Question: My program reads in the number parsed from the file name. I want it to be ordered exactly how it is, but, in this example, list as 500, 4000, 7000. How should my naming convention look to achieve this? That is, when I have incrementing numbers, it lists it from smallest to highest.
What I really want is for it to sort by rank, (which here starts at zero), then sorts it by the incrementing numbers.. 500, 5000, 7000.

# DESIRED OUTPUT
'''
LOG-rank-0-die-10-delay-500.txt
LOG-rank-0-die-10-delay-4000.txt
LOG-rank-0-die-10-delay-7000.txt
LOG-rank-1-die-10-delay-500.txt
LOG-rank-1-die-10-delay-4000.txt
LOG-rank-1-die-10-delay-7000.txt
LOG-rank-2-die-10-delay-500.txt
LOG-rank-2-die-10-delay-4000.txt
LOG-rank-2-die-10-delay-7000.txt
'''
# Relevant Code
'''
for filenamelogs in sorted(os.listdir(log_directory)):
for each_line in filenamelogs:
#various file parsing activity
'''
I'm appending the data file-by-file to various arrays. Unfortunately, this is terrible to me if I can't sort the file reads in the order requested. Maybe my question is veered toward developing a custom method to read in files under the sorting constraints I provide.
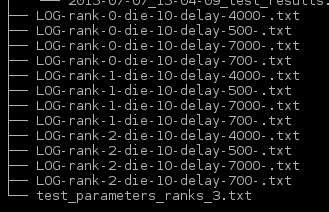
Answer: From a comment on a blog linked in a <URL>:
'''
>>> import re
>>> def sort_nicely(l):
... """
... Sort the given list in the way that humans expect. Modifies the original list.
... """
... convert = lambda text: int(text) if text.isdigit() else text
... alphanum_key = lambda key: [convert(c) for c in re.split('([0-9]+)', key)]
... l.sort(key=alphanum_key)
...
>>> mylist = ['LOG-rank-0-die-10-delay-500.txt',
... 'LOG-rank-0-die-10-delay-4000.txt',
... 'LOG-rank-0-die-10-delay-7000.txt',
... 'LOG-rank-1-die-10-delay-500.txt',
... 'LOG-rank-1-die-10-delay-4000.txt',
... 'LOG-rank-1-die-10-delay-7000.txt',
... 'LOG-rank-2-die-10-delay-500.txt',
... 'LOG-rank-2-die-10-delay-4000.txt',
... 'LOG-rank-2-die-10-delay-7000.txt']
>>> sort_nicely(mylist)
>>> print(*mylist, sep='
')
LOG-rank-0-die-10-delay-500.txt
LOG-rank-0-die-10-delay-4000.txt
LOG-rank-0-die-10-delay-7000.txt
LOG-rank-1-die-10-delay-500.txt
LOG-rank-1-die-10-delay-4000.txt
LOG-rank-1-die-10-delay-7000.txt
LOG-rank-2-die-10-delay-500.txt
LOG-rank-2-die-10-delay-4000.txt
LOG-rank-2-die-10-delay-7000.txt
'''
To 'return' a new, sorted 'list' instead of modifying the original one in place:
'''
>>> def sort_nicely(l):
... """
... Sort the given list in the way that humans expect. Returns a new list.
... """
... convert = lambda text: int(text) if text.isdigit() else text
... alphanum_key = lambda key: [convert(c) for c in re.split('([0-9]+)', key)]
... return sorted(l, key=alphanum_key)
...
>>> newlist = sort_nicely(mylist)
>>> print(*newlist, sep='
')
'''